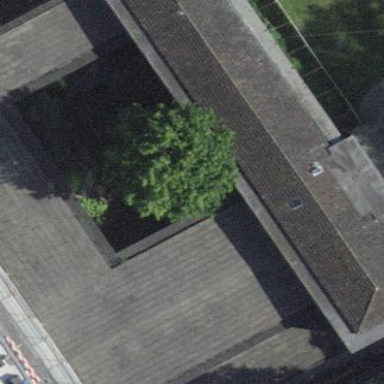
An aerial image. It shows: Building with dark gray hipped roof.